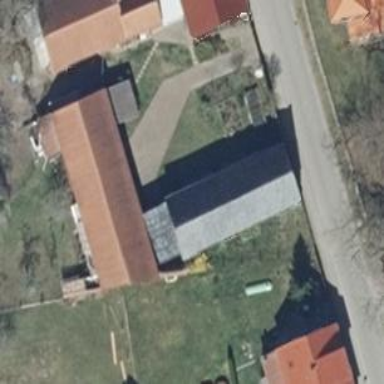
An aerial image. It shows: Building with gabled roof. The roof is dark grey and oriented along the building.